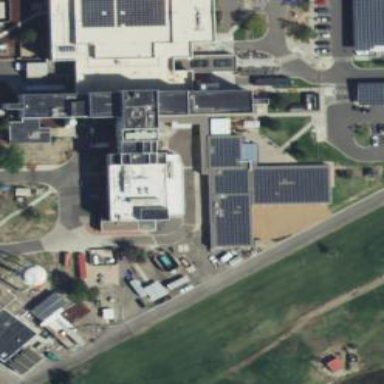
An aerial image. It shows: Hospital building.